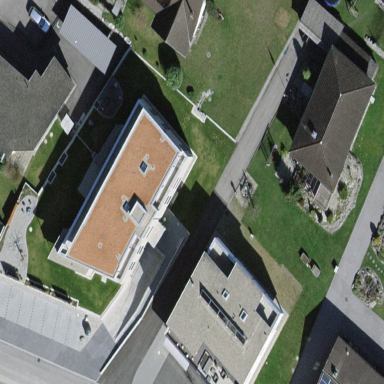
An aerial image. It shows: Flat-roofed house which consists of apartments.